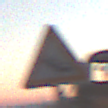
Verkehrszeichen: Stau
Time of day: SunriseSunset
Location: Outdoor (Suburban)
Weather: PartlyCloudy
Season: NotSpecified
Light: Natural